Field crop: tomato
Growth stage: 1
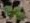
Species: solanum